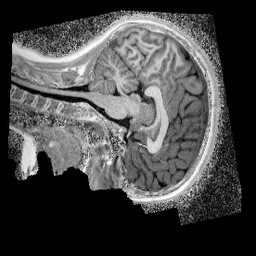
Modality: UNIT1_denoised
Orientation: sagittal
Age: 11
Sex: female
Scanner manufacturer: siemens
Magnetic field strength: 3 T
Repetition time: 4 s
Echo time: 0.00299 s